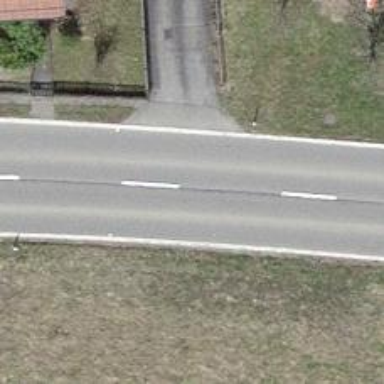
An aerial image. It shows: Asphalt road classified as primary highway.